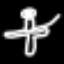
Label: angel